Question: When i try to 'import com.google.appengine.repackaged.org.json.JSONObject;' into my project it show an error . I try to use 'org.apache.commons.codec.binary.Base64' but i got another error. . I also tried 'import com.google.appengine.repackaged.com.google.common.util.Base64;' i get the same error as the first one. . Please help. Thanks.

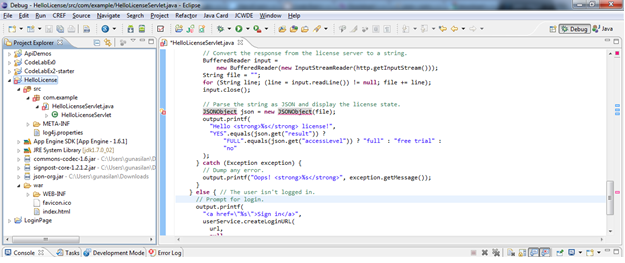
Answer: Go with the
> org.apache.commons.codec.binary.Base64
JSON*.jar and some more jar files have locations changed now. You need to re-link them
1. classpath
2. Java Build Path-> Libraries in Eclipse